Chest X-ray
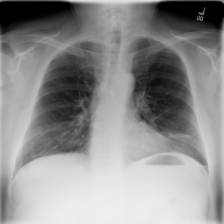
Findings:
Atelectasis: negative
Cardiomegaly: negative
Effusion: negative
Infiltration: negative
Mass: negative
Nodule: negative
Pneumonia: negative
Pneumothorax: negative
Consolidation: negative
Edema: negative
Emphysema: negative
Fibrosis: negative
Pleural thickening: negative
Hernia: negative